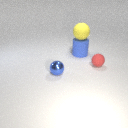
large blue rubber cylinder below large yellow rubber sphere